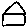
Label: house